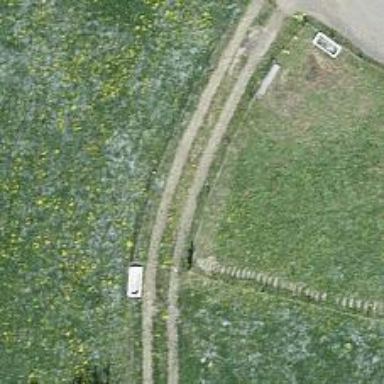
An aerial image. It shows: Kissing gate.